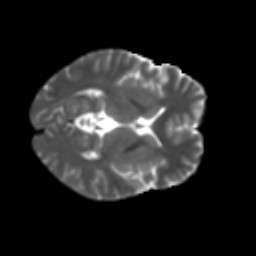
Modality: T2w
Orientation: axial
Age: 34
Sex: female
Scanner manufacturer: ge
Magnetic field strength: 3 T
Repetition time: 7.8 s
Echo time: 0.0606 s